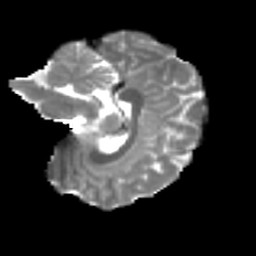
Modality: T2w
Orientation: sagittal
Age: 27
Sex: female
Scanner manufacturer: ge
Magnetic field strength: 3 T
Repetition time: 7.8 s
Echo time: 0.0608 s